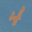
Label: 4